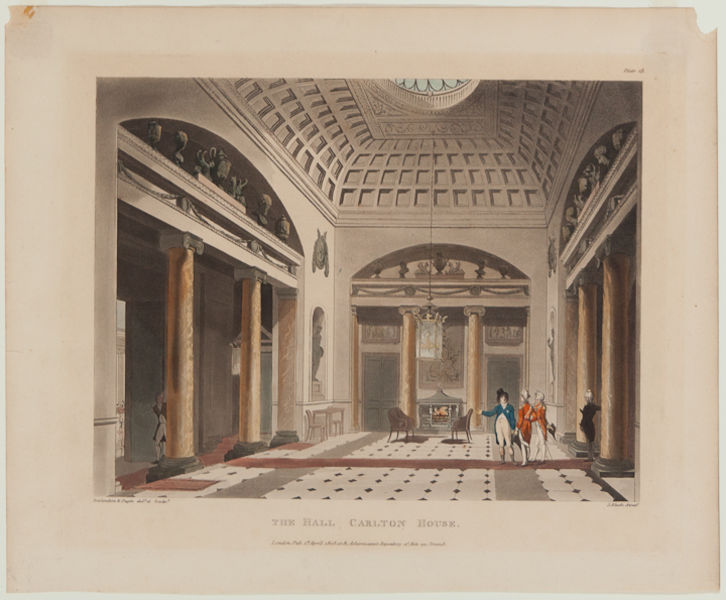
Titel: The Hall, Carlton House, from The Microcosm of London
Künstler: Thomas Rowlandson
Standort: Amherst (Massachusetts, USA)
Institution: Mead Art Museum, Amherst College
Schlagwörter: arch, arches, blue, chandelier, columns, hall, men, military, people, red, white, carpet, chairs, gold, interior, painting, room, pattern, print, floor, stone, building, house, color, shadow, coats, sketch, fireplace, dome, walls, ceiling, cupola, mansion, statues, pants, home, lithograph, tophat, frieze, mosaic, vault, ball, gentlemen, tiles, alcove, pillars, coffering, mantlepiece, hiding, jackets, skylight, carlton, hand colored, coffered, butler